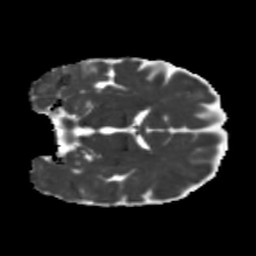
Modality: MD
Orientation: coronal
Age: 39
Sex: female
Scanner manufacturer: siemens
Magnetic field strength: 3 T
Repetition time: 5.25 s
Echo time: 0.08 s